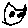
Label: cat